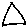
Label: triangle